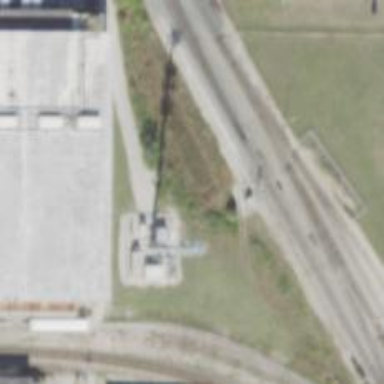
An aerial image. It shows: Man-made mast used for communication purposes.